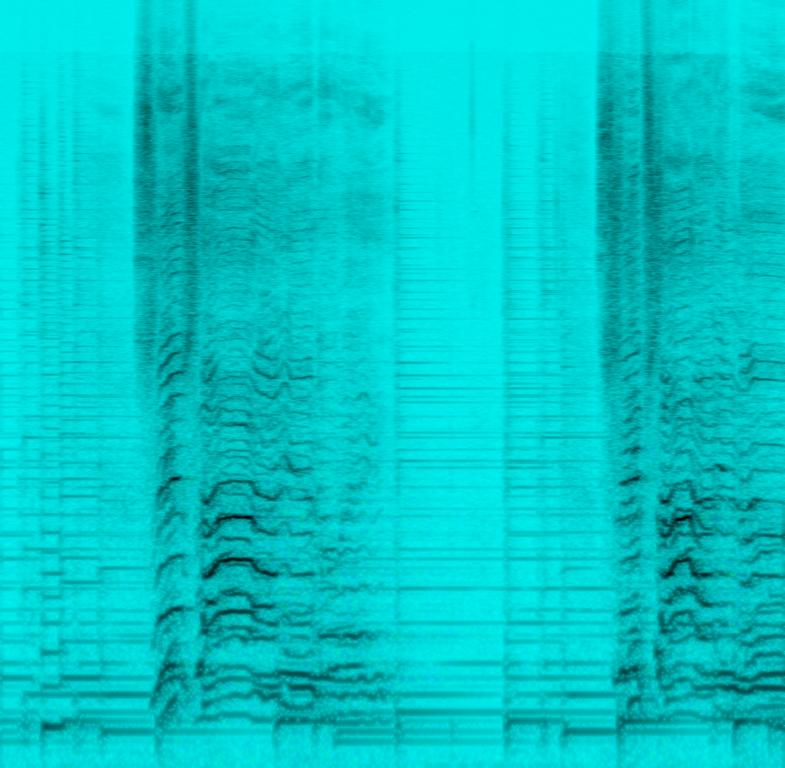
This is an acoustic ballad that is sung in a melancholic manner by two male vocalists and a female vocalist. There is an acoustic guitar in the background playing a simple tune. The tempo and the general atmosphere of the song is relatively calm. The music could be played at a coffee shop in the background.